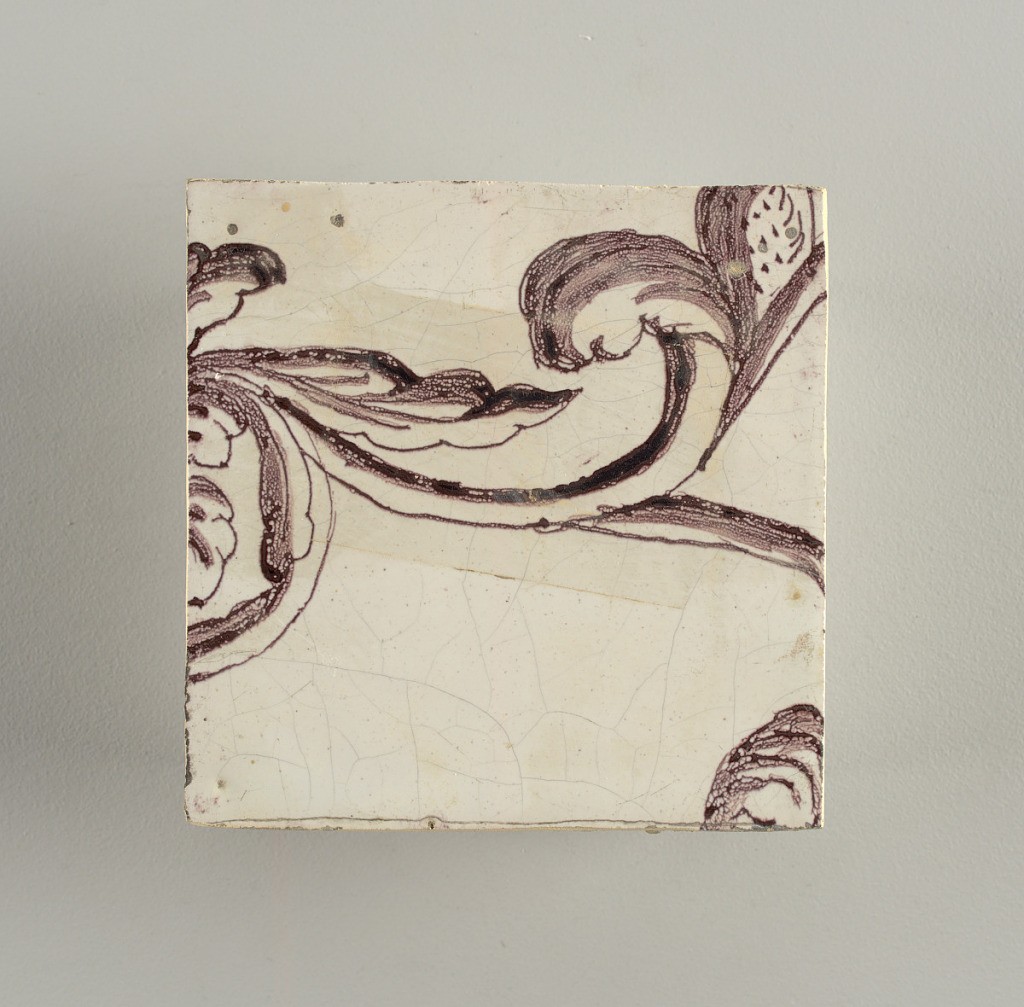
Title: Wall facing
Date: ca. 1725
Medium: Tin-glazed earthenware, underglaze
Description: Horizontal rectangle.  Thirty-seven tiles wide and twenty-one high with opening for door or window nineteen and one-half tiles high and twelve wide.  To left and right of opening, centered canopy above. Left, woman representing Hope, right, a sculputure urn.  Centered above opening, a mascaron.  Arabesque design of foliage.